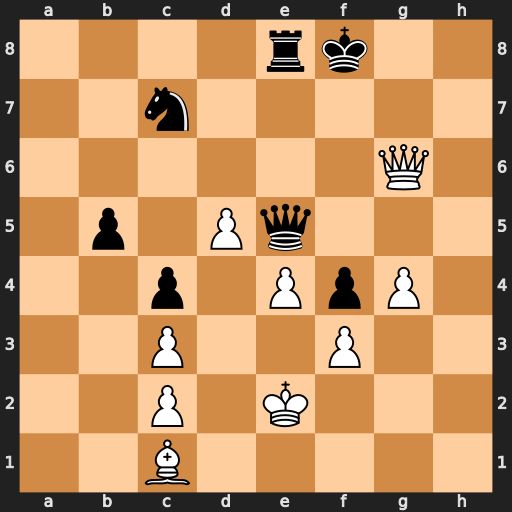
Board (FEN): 4rk2/2n5/6Q1/1p1Pq3/2p1PpP1/2P2P2/2P1K3/2B5
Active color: w
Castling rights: -
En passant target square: -
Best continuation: Ba3+ b4 Bxb4+